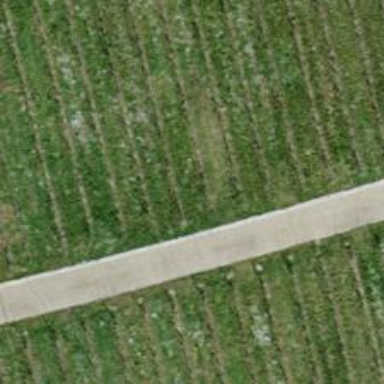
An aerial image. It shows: Well-maintained track road with grade 1 tracktype.